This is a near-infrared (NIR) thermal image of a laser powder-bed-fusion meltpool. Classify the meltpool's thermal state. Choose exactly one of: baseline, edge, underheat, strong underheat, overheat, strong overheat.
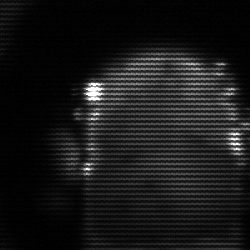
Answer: baseline